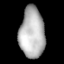
Tissue: lung
Cell type: Epithelial cells
Senescence score: 0.1924
Nuclear area (px): 1231
Mean DAPI intensity: 180.933